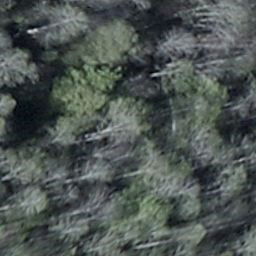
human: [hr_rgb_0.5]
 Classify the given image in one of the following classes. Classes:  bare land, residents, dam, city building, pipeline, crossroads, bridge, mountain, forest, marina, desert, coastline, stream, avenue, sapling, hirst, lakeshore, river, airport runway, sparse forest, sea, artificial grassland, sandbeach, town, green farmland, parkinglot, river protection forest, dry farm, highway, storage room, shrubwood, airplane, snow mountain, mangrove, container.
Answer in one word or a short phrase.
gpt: shrubwood